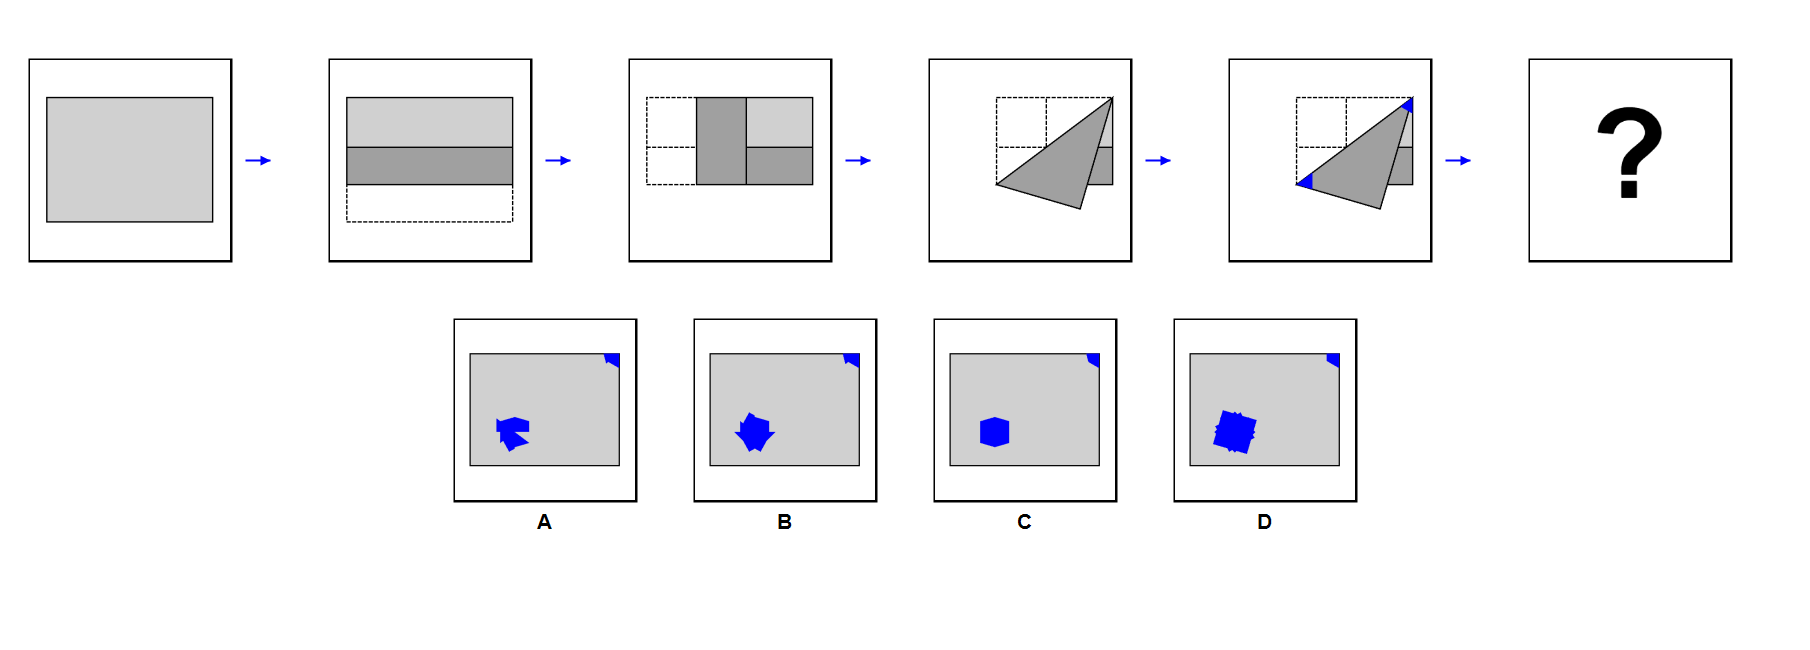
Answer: C